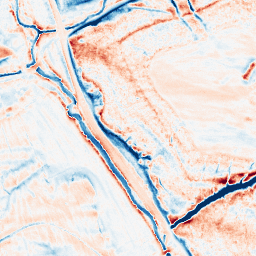
Category: classical
Decomposition family: gaussian_anisotropic
Decomposition parameters: sigma_x: 2
sigma_y: 5
Upsampling method: bicubic
Upsampling parameters: scale: 4
Upsampling scale: 4